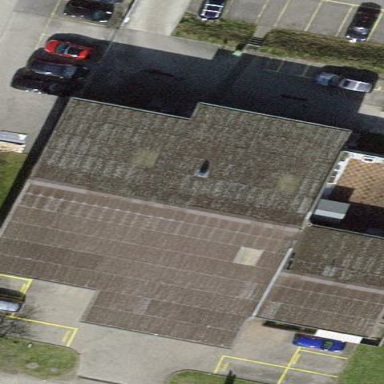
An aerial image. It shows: Industrial building.